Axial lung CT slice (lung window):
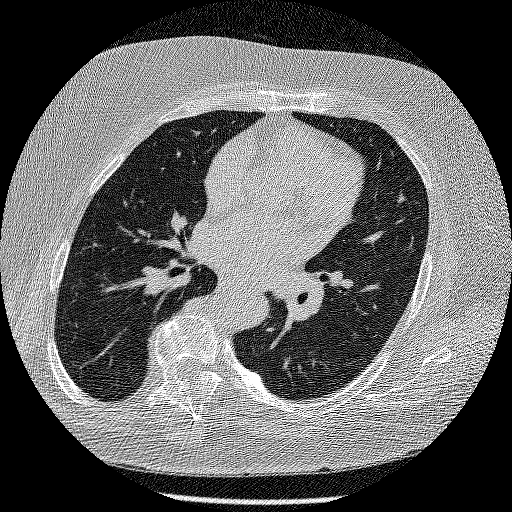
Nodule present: no